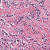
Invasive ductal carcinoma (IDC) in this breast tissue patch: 0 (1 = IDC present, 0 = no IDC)